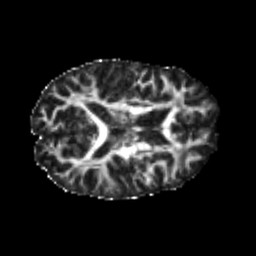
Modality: FA
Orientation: axial
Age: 23
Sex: male
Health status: healthy
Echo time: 0.074 s